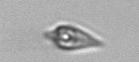
Label: Oxytoxum